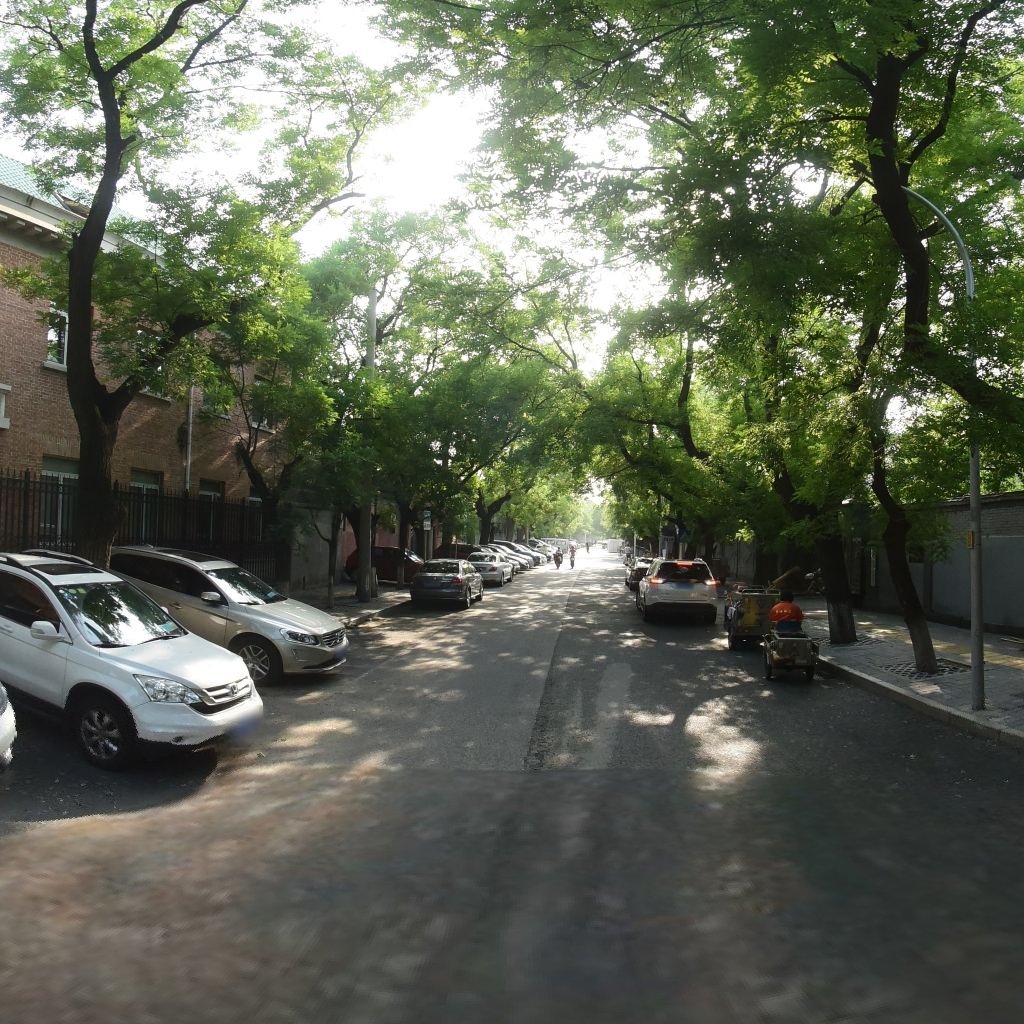
Region: Dongcheng
Road damage annotations: longitudinal crack